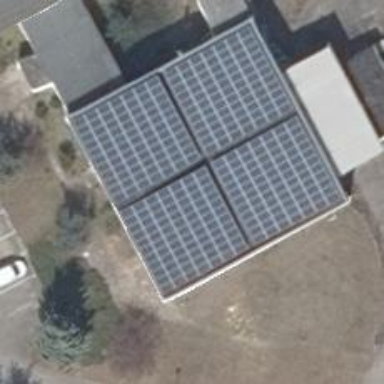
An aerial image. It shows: Small solar photovoltaic panel used as generator to produce electricity.